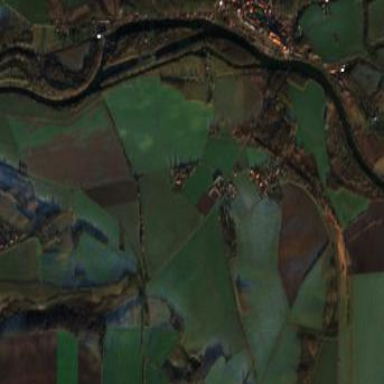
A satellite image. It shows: Picturesque farmland scene.